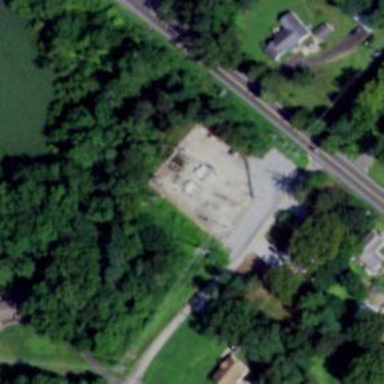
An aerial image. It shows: Power substation.